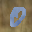
Label: 0